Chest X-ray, AP view. Patient: 5 years old, sex M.
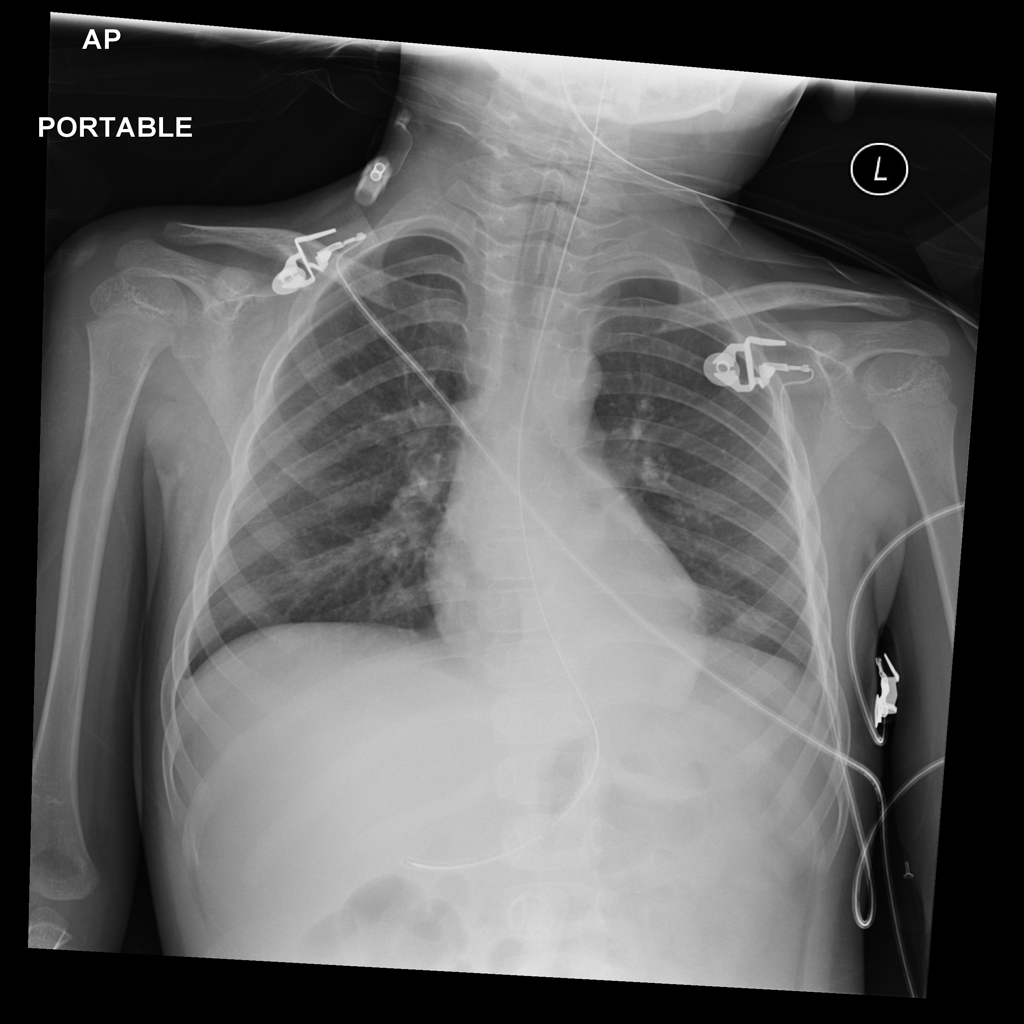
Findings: Infiltration